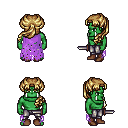
a pixel art fantasy rpg character, male body template, orc, green skin, maroon tattered cape, metal pants, blonde princess hairstyle, brown shoes, dagger, four views (front, back, left, right), 2x2 character sprite sheet, small pixel art, hard edges, no anti-aliasing